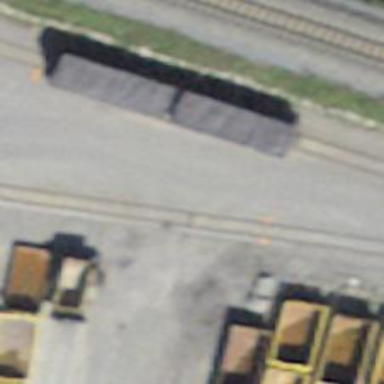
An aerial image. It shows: Narrow-gauge railway spur for service.